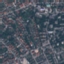
Land use / land cover class: Residential